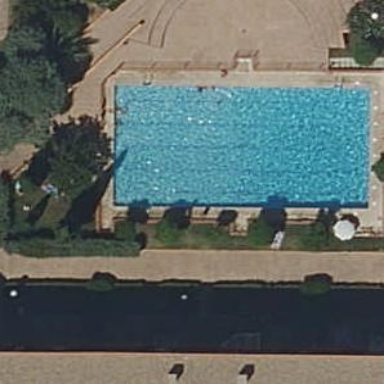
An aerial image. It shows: Swimming pool located in leisure land.